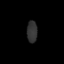
Tissue: lung
Cell type: Epithelial cells
Senescence score: 0.1333
Nuclear area (px): 221
Mean DAPI intensity: 49.783